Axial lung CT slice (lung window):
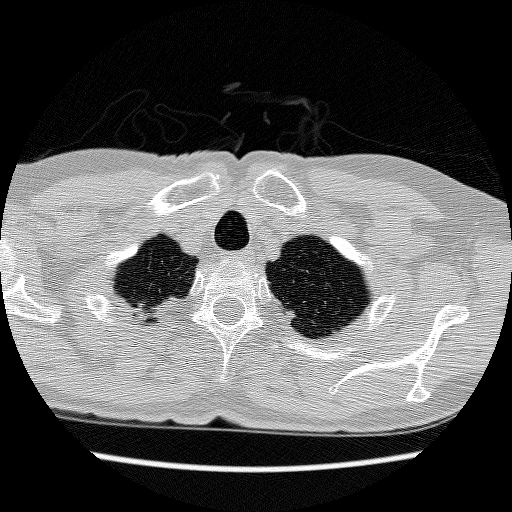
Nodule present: no